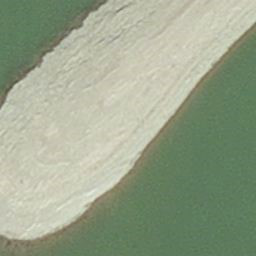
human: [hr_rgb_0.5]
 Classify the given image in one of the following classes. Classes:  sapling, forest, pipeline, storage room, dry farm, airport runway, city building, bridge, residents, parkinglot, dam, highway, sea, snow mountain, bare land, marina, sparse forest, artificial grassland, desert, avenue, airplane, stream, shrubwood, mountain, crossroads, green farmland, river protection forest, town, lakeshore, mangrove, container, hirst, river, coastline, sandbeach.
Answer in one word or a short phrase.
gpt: hirst